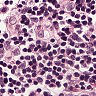
Metastatic tissue present: no